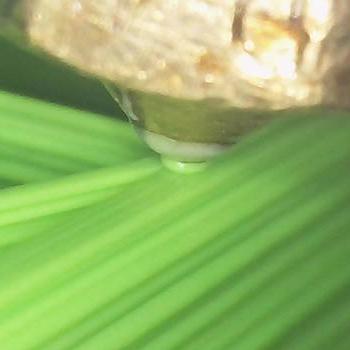
Flow rate: 168%